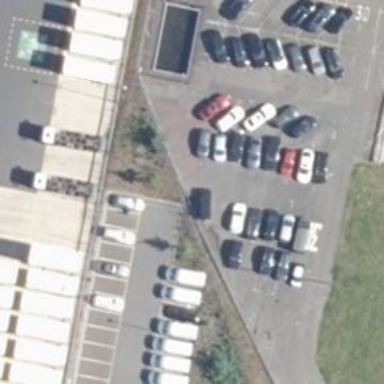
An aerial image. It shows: Car shop.